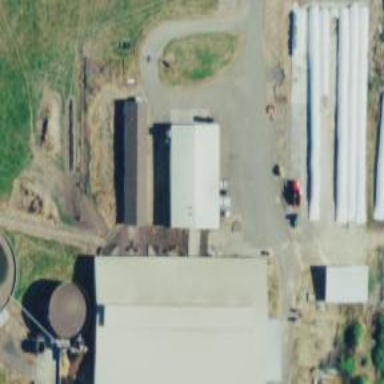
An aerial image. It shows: Farmyard area.